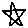
Label: star